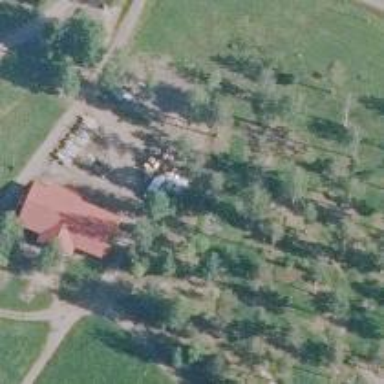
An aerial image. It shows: Disc golf tee area.